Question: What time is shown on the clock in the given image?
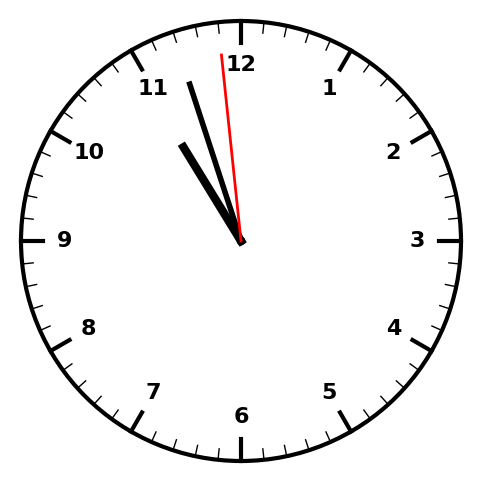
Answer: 10:56:59